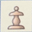
Piece: wP